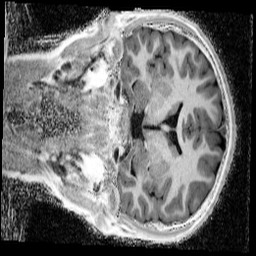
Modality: UNIT1_denoised
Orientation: coronal
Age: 11
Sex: male
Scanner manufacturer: siemens
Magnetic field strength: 3 T
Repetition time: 4 s
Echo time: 0.00299 s